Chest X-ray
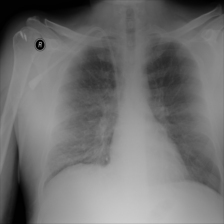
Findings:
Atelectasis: negative
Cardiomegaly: negative
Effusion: negative
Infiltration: negative
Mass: negative
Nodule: negative
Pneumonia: negative
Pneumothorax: negative
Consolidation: negative
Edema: positive
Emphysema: negative
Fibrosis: negative
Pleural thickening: negative
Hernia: negative